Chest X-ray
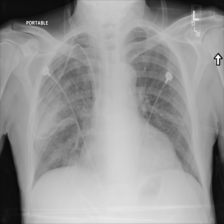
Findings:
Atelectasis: negative
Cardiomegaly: negative
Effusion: negative
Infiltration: negative
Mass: negative
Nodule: positive
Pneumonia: negative
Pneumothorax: negative
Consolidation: negative
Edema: negative
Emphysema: negative
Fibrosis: negative
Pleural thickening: negative
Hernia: negative